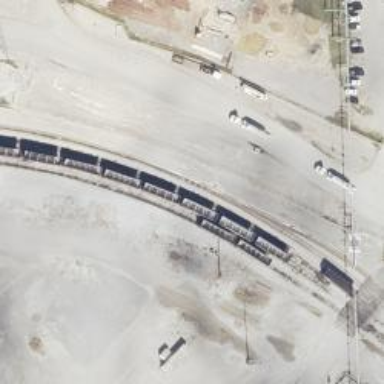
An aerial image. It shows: Railway yard in service.